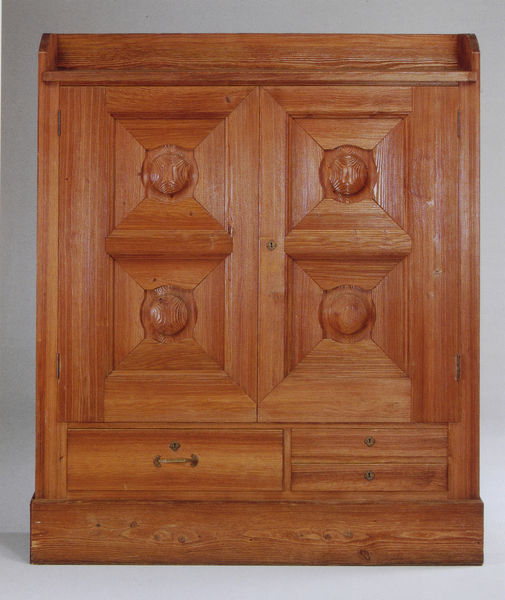
Titel: Schrank aus dem Herrenzimmer des Hauses Thieme
Künstler: Richard Riemerschmid
Standort: München
Institution: Stadtmuseum
Schlagwörter: braun, holz, tür, rot, sockel, möbel, felder, kommode, schrank, türen, zwei, hellbraun, massiv, schublade, segment, griff, vier, kacheln, quadrate, ein, griffe, scharniere, schubladen, maserung, rosette, rotbraun, kassetten, quadrat, ablage, lasur, rosetten, schlösser, quadratisch, haolz, kasette, kassette, kleiderschranke, schnitzerein